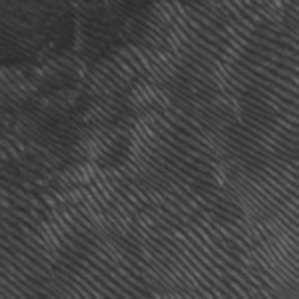
Label: frost